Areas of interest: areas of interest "Logistics and Express Delivery"
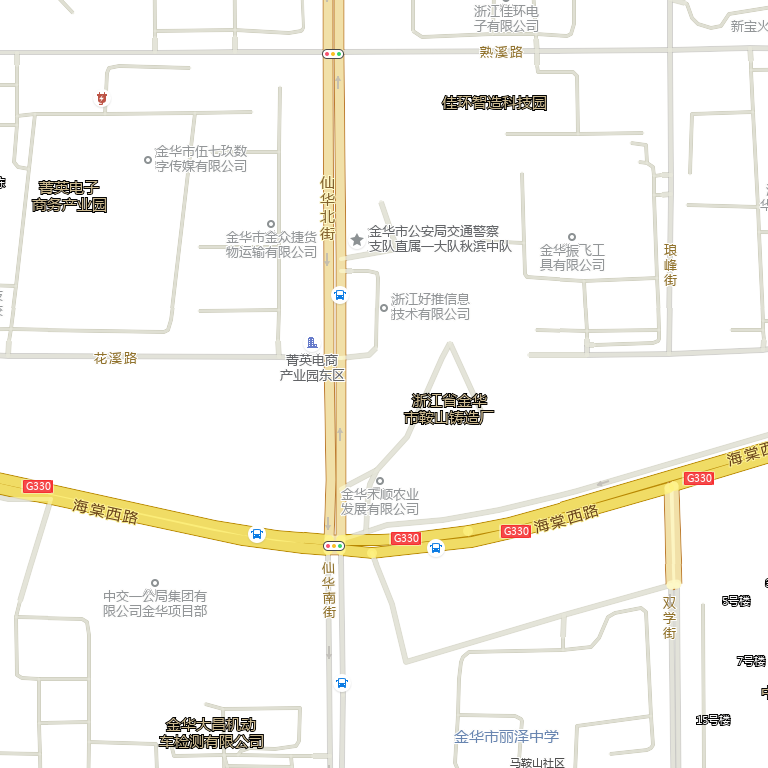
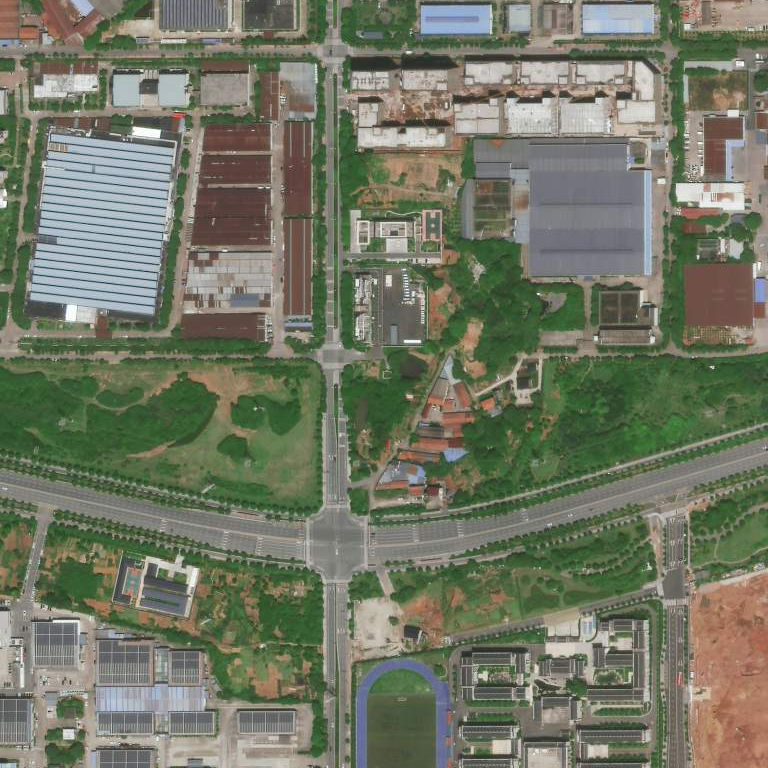